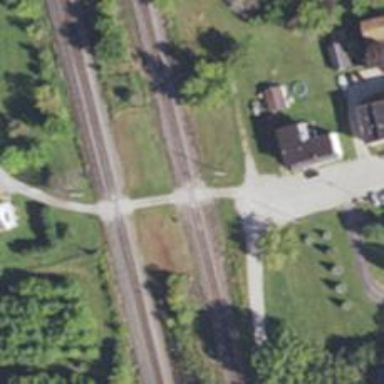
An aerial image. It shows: Level crossing along the railway.